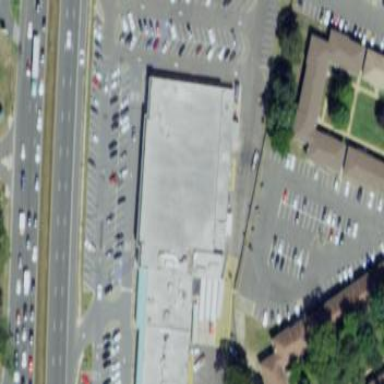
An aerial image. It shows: Supermarket building.